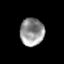
Tissue: lung
Cell type: Epithelial cells
Senescence score: 0.1875
Nuclear area (px): 647
Mean DAPI intensity: 149.151